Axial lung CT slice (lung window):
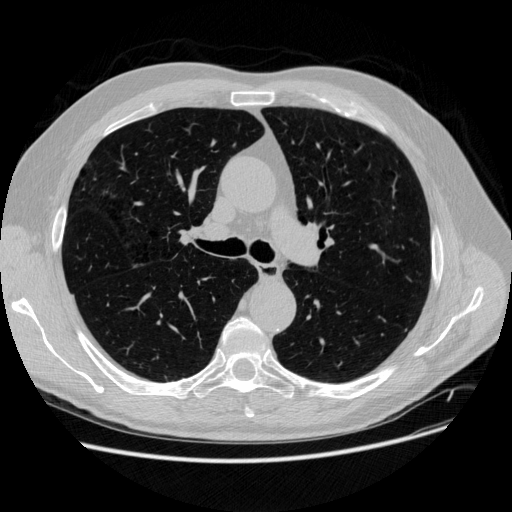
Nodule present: no